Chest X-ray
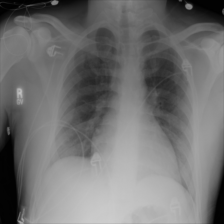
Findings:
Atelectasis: negative
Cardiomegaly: negative
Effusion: negative
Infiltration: negative
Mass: negative
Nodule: negative
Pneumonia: negative
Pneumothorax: negative
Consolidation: negative
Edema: negative
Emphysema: negative
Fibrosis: negative
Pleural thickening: negative
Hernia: negative